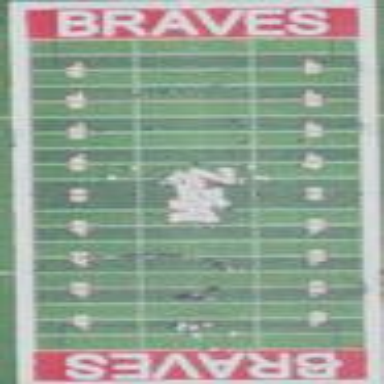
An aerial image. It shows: American football pitch with artificial turf.